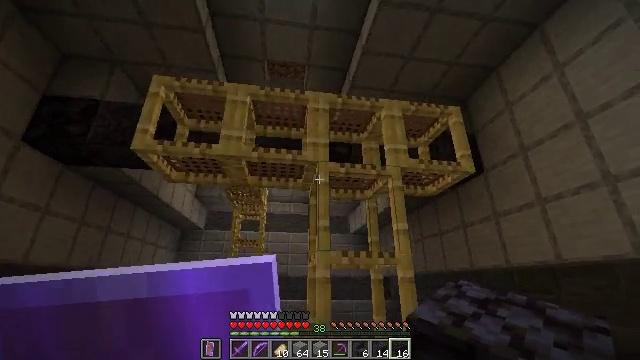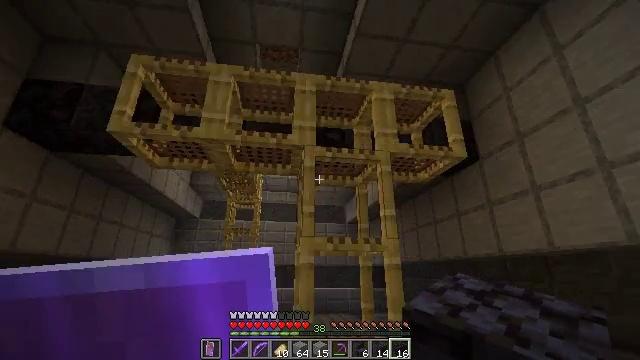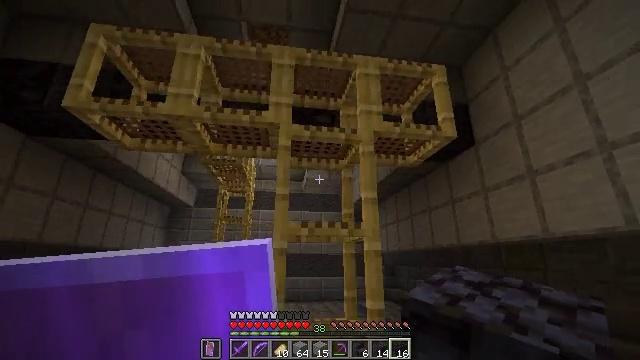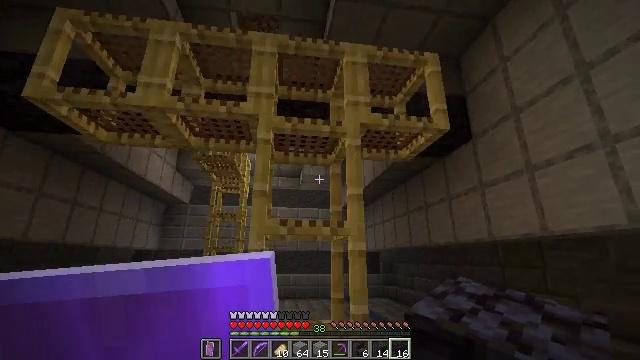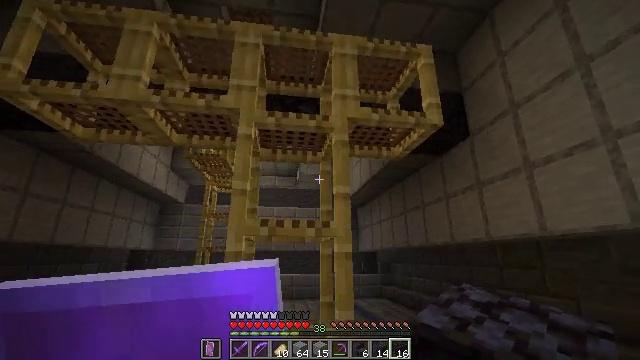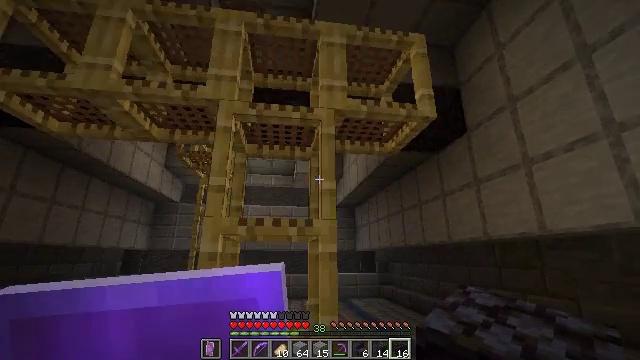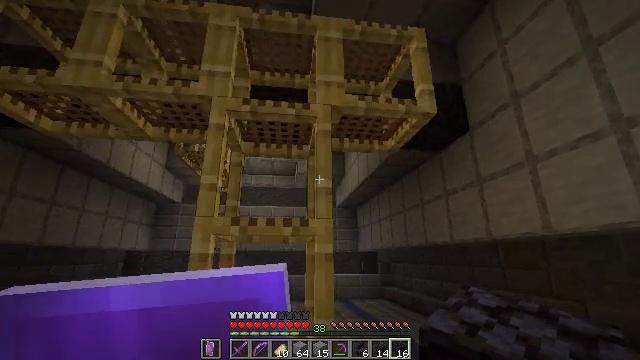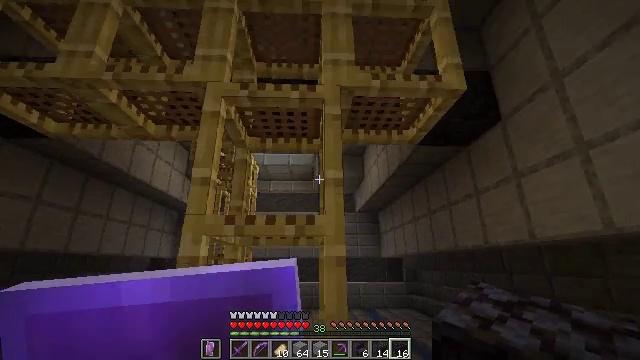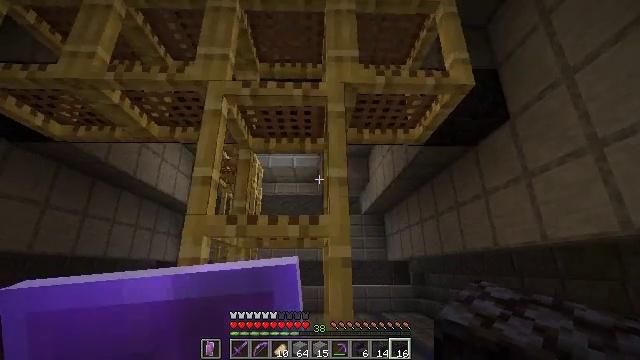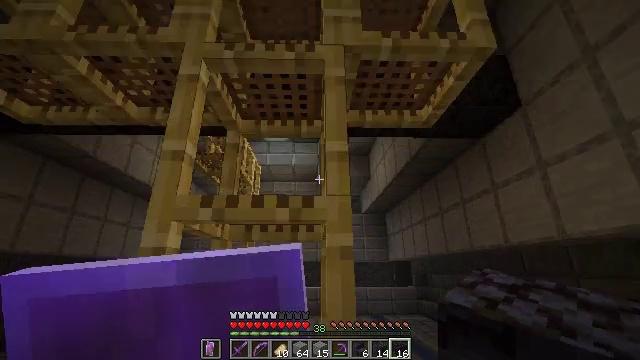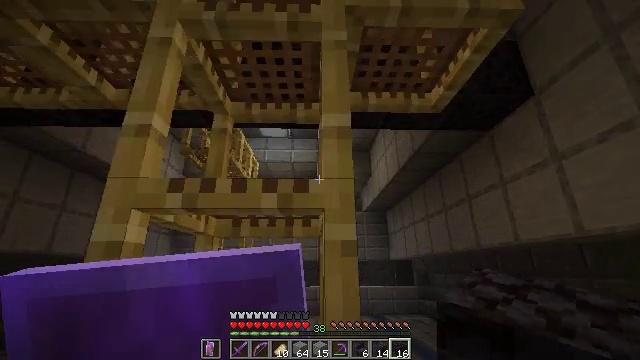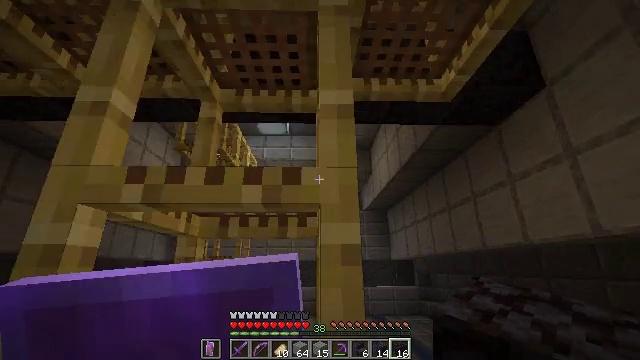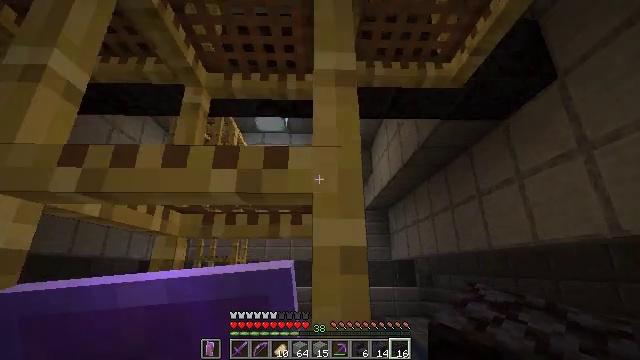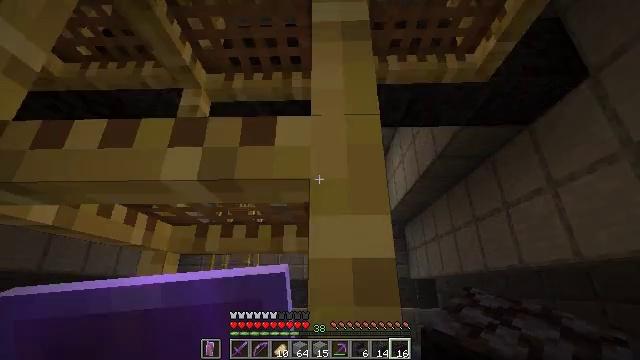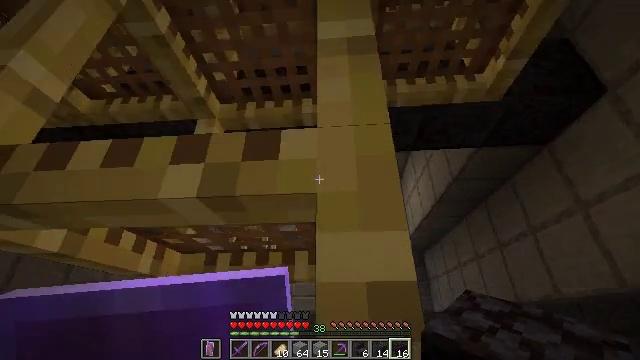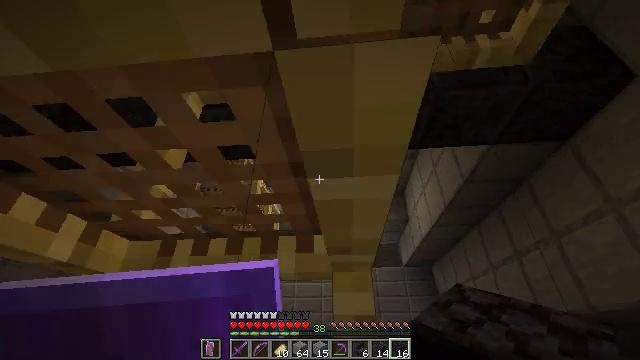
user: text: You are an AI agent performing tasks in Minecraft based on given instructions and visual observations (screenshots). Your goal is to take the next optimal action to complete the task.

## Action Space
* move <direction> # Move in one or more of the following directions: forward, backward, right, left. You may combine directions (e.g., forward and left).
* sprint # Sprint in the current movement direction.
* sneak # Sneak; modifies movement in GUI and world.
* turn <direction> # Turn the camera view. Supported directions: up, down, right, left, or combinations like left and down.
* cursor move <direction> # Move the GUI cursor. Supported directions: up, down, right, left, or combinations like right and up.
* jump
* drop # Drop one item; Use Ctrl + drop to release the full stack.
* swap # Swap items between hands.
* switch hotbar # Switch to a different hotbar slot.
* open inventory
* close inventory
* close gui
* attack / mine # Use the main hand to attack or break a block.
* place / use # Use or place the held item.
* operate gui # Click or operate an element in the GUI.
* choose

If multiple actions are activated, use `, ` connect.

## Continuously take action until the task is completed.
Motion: motion action
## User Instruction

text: Mine polished blackstone blocks.
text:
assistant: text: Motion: move forward and move right, turn down
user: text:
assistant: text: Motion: move forward and move right, turn down
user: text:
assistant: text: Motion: move forward and move right
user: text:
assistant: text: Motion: move forward and move right
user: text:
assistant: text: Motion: move forward and move right
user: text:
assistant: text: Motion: move forward
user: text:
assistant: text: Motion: move forward, turn left and up
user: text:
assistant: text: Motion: move forward, turn left
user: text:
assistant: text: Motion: move forward
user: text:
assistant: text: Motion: move forward
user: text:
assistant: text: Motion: move forward
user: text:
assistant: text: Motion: move forward
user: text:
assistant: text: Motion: move forward, turn left and up
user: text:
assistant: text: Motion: move forward, turn left and up
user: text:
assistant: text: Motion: move forward, turn up
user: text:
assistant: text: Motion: move forward
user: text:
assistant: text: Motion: move forward
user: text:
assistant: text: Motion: move forward
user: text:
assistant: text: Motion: move forward, turn up
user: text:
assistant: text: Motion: move forward, turn left and up
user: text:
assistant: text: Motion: move forward and move right, turn left and up
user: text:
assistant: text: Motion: move forward and move right, turn left and up
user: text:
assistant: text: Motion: move forward and move right, turn left and up
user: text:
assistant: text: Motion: move forward and move right
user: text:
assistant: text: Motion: move forward and move right, turn left
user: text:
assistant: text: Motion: move forward and move right, turn left and up
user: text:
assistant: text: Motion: move forward and move right, turn left and up
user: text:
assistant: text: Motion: move forward and move right, turn left
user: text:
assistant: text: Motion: move right, turn left
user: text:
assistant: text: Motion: move right, turn left